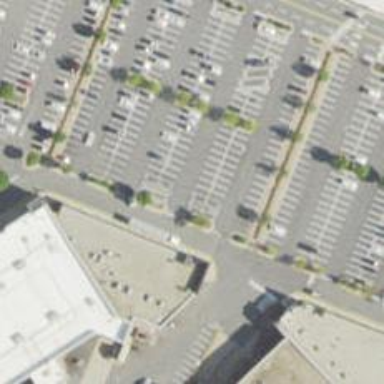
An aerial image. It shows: Parking space.